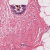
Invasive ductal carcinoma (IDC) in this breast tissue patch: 0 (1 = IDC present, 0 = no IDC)